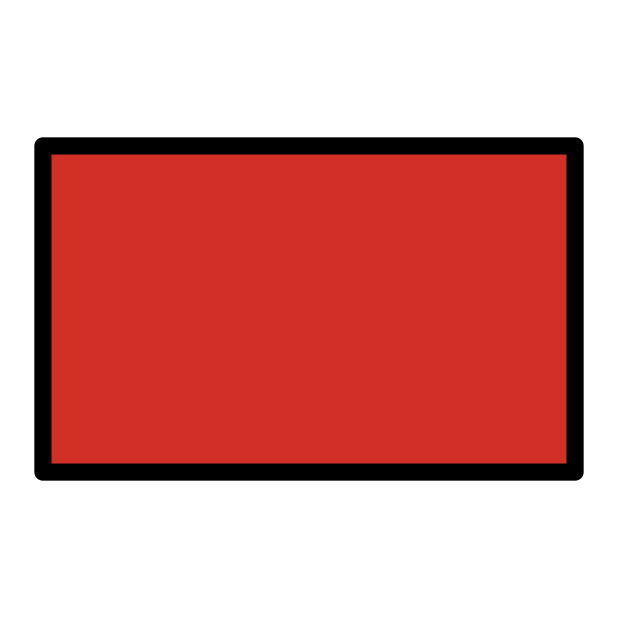
deep red flag